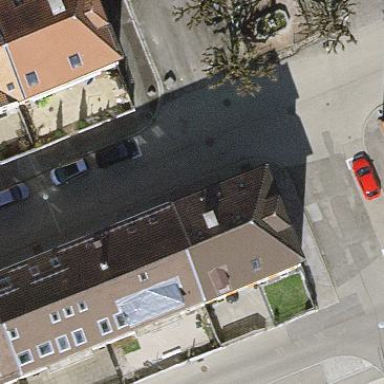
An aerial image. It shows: Apartment building with side-hipped roof.